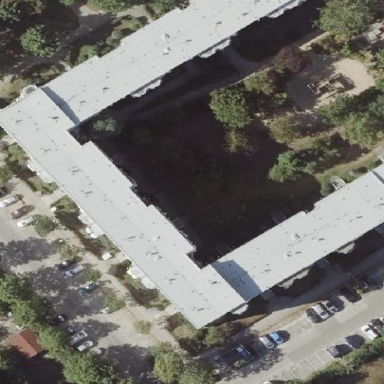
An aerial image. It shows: Building with apartments and flat roof.